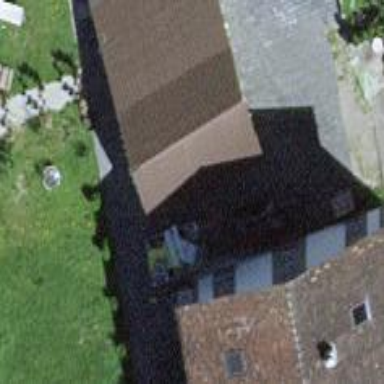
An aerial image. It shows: Garage.